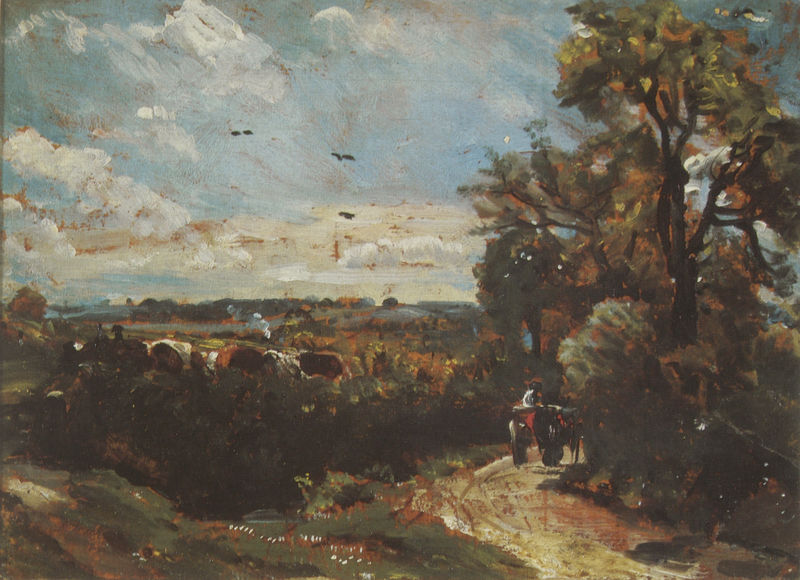
Titel: A Cart on the Lane from East Bergholt to Flatford
Künstler: John Constable
Standort: London
Institution: Victoria & Albert Museum
Schlagwörter: baum, blau, blätter, gemälde, himmel, laub, mann, schatten, vogel, weiß, wolken, bäume, fluss, gelb, grün, impressionismus, landschaft, menschen, ocker, blumen, braun, bunt, grau, hell, licht, skizze, strasse, gras, rot, tier, tiere, weg, wiese, wolke, beige, malerei, alt, mensch, bild, bildnis, öl, ebene, feld, horizont, häuser, hügel, kühe, natur, vögel, weide, weite, wind, büsche, flach, gebüsch, rauch, sonne, sträucher, wiesen, land, tal, wald, karren, pferd, pferde, sommer, biegung, heu, trocken, dorf, herde, landschaftsmalerei, landstraße, vergilbt, herbst, kutsche, figuren, wagen, böschung, romantik, detail, monet, bauer, ortschaft, panorama, rinder, laubbaum, kurve, landschaftsbild, laubbäume, siedlung, graben, wegrand, eichen, gespann, reisende, weise, fuhrwerk, pferdewagen, kuhherde, starße, mischwald, beschädigt, horitont, menshen, camp, eeg, himmek, grober pinselstrich, inpressionismus, farbreduzierung, keine sonne, trakror, herbdt